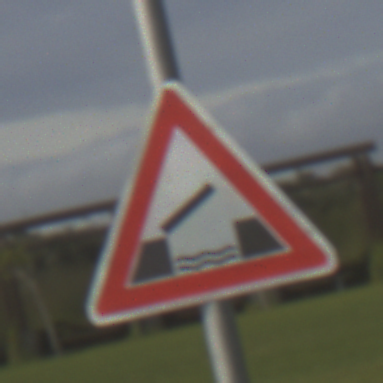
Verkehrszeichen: BeweglicheBruecke
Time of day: MorningAfternoon
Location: Outdoor (Suburban)
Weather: PartlyCloudy
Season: NotSpecified
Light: Natural